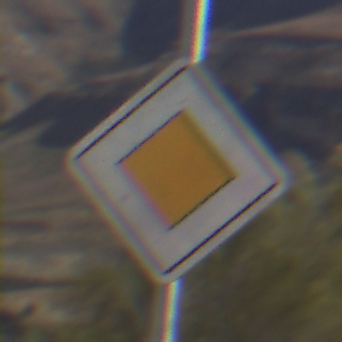
Verkehrszeichen: Vorfahrtsstrasse
Umgebung: Outdoor, Nature
Tageszeit: Midday
Wetter: Clear
Licht: Natural
Jahreszeit: NotSpecified
Kontrast: HighContrast